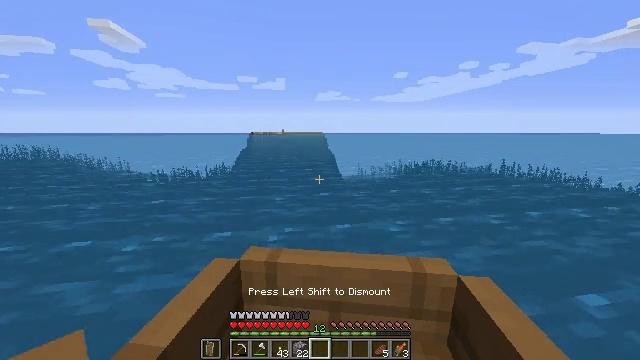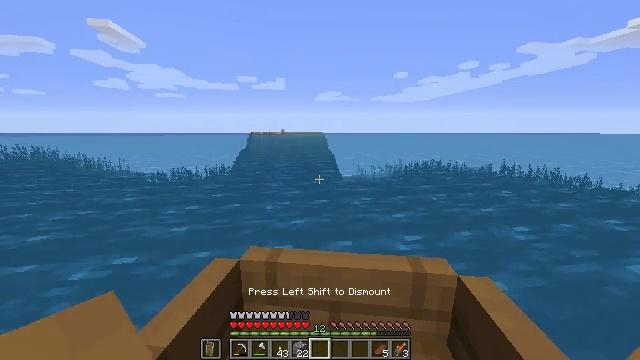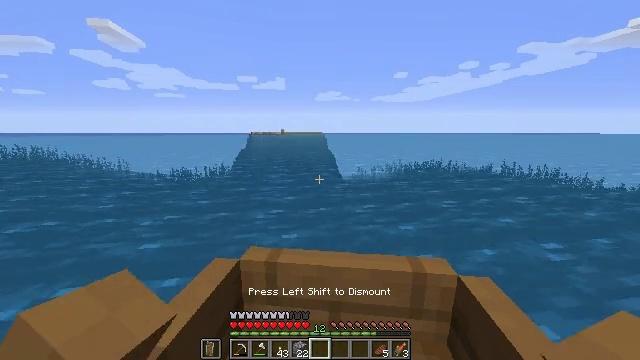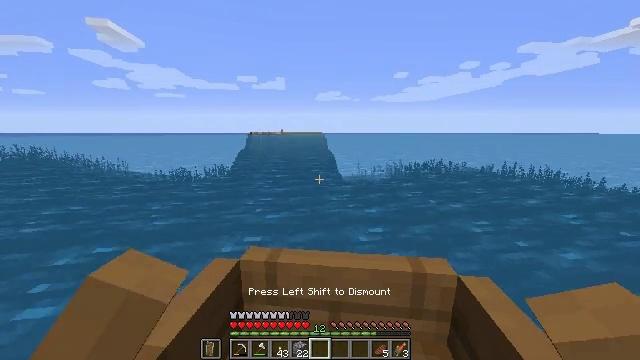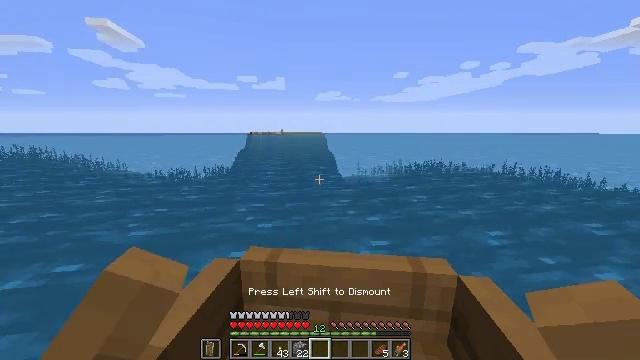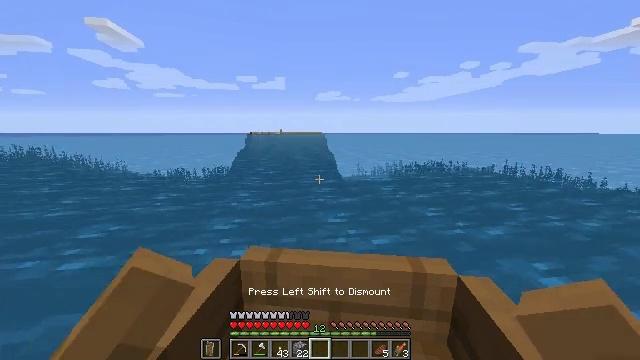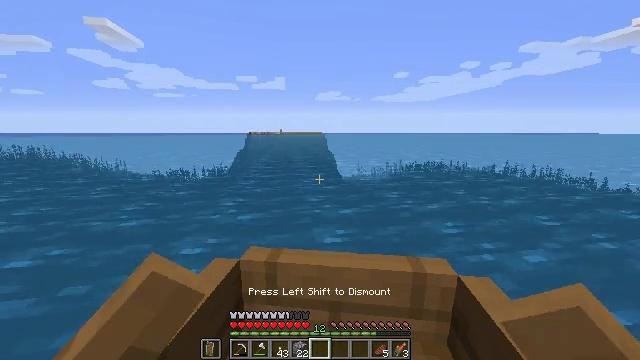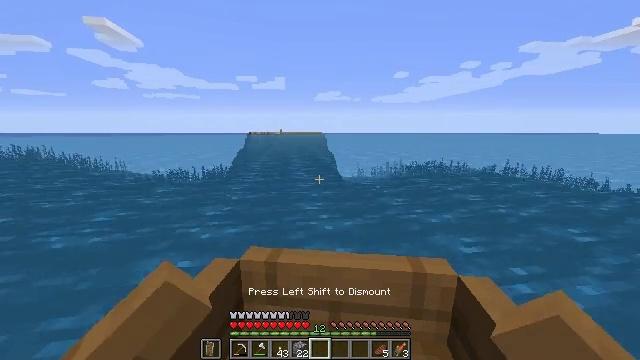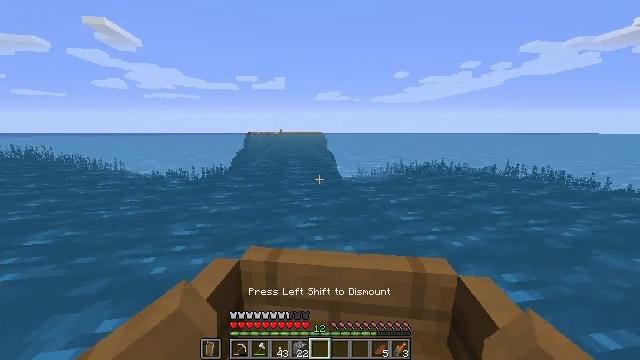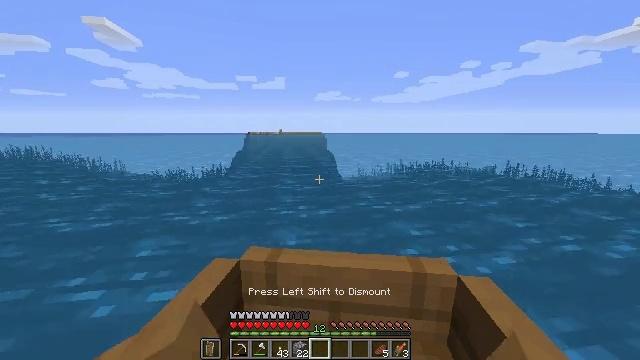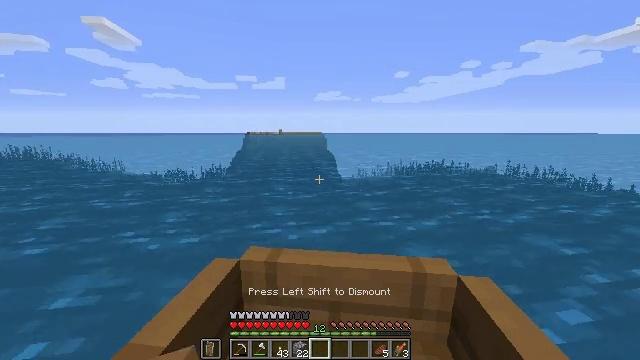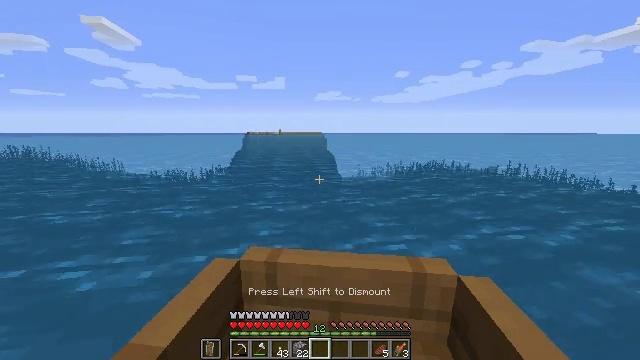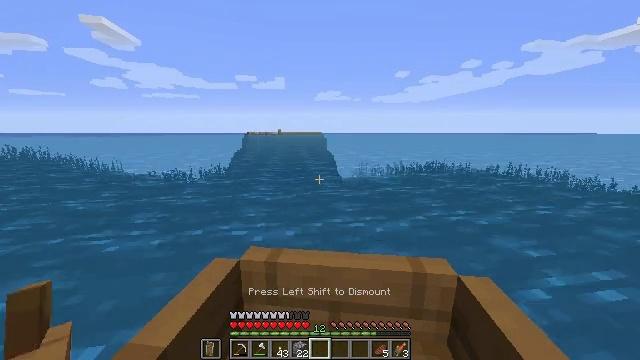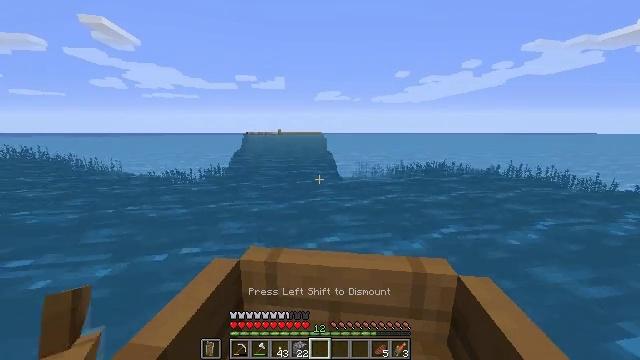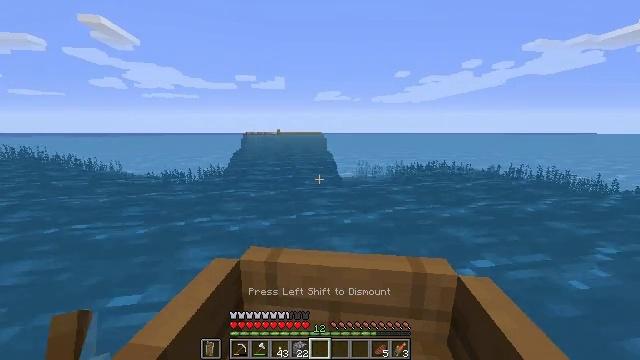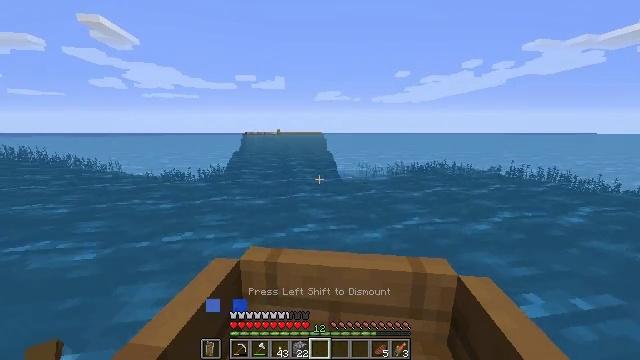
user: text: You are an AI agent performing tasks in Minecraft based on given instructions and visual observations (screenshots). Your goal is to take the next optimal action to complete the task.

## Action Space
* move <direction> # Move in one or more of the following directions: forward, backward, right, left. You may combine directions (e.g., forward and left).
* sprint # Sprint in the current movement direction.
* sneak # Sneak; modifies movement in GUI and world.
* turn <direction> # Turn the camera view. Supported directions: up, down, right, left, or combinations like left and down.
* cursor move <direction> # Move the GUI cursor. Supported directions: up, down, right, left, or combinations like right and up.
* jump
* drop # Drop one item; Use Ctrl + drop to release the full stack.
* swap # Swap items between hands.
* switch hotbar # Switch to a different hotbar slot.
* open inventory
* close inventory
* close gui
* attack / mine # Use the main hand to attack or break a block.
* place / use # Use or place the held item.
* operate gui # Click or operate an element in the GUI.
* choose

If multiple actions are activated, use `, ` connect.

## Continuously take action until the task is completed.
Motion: motion action
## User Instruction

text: Break the tall seagrass.
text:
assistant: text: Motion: move forward, sprint
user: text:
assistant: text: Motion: move forward, sprint
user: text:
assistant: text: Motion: move forward, sprint
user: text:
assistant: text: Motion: move forward, sprint
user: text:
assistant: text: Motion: move forward, sprint
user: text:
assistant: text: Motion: move forward, sprint
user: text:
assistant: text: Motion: move forward, sprint
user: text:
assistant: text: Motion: move forward, sprint
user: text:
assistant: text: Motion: move forward, sprint
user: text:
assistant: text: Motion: move forward, sprint
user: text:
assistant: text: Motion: move forward, sprint
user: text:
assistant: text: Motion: move forward, sprint
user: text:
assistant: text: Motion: move forward, sprint
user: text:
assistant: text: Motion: move forward, sprint
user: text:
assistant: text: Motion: move forward, sprint
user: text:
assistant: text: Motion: move forward, sprint
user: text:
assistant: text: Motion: move forward, sprint
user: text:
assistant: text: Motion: move forward, sprint
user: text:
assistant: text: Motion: move forward, sprint
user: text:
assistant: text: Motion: move forward, sprint
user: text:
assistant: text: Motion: move forward, sprint
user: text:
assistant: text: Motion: move forward, sprint
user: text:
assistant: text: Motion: move forward, sprint
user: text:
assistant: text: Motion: move forward, sprint
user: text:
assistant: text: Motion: move forward, sprint
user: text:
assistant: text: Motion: move forward, sprint
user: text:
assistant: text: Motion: move forward, sprint
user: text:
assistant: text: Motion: move forward, sprint
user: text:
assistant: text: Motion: move forward, sprint
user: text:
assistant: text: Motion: move forward, sprint